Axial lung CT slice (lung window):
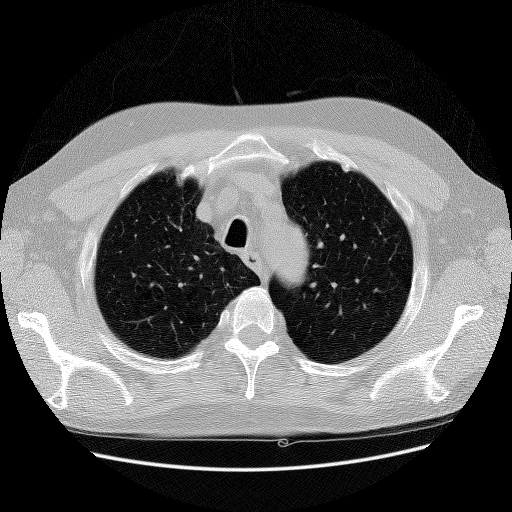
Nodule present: no